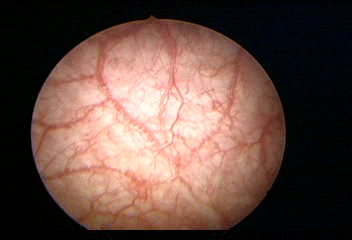
Modality: WLC
Class: Normal mucosa
Bladder cancer association: No